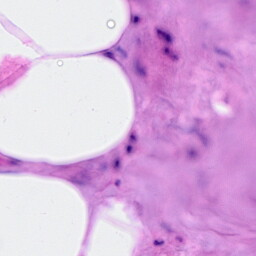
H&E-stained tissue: Breast